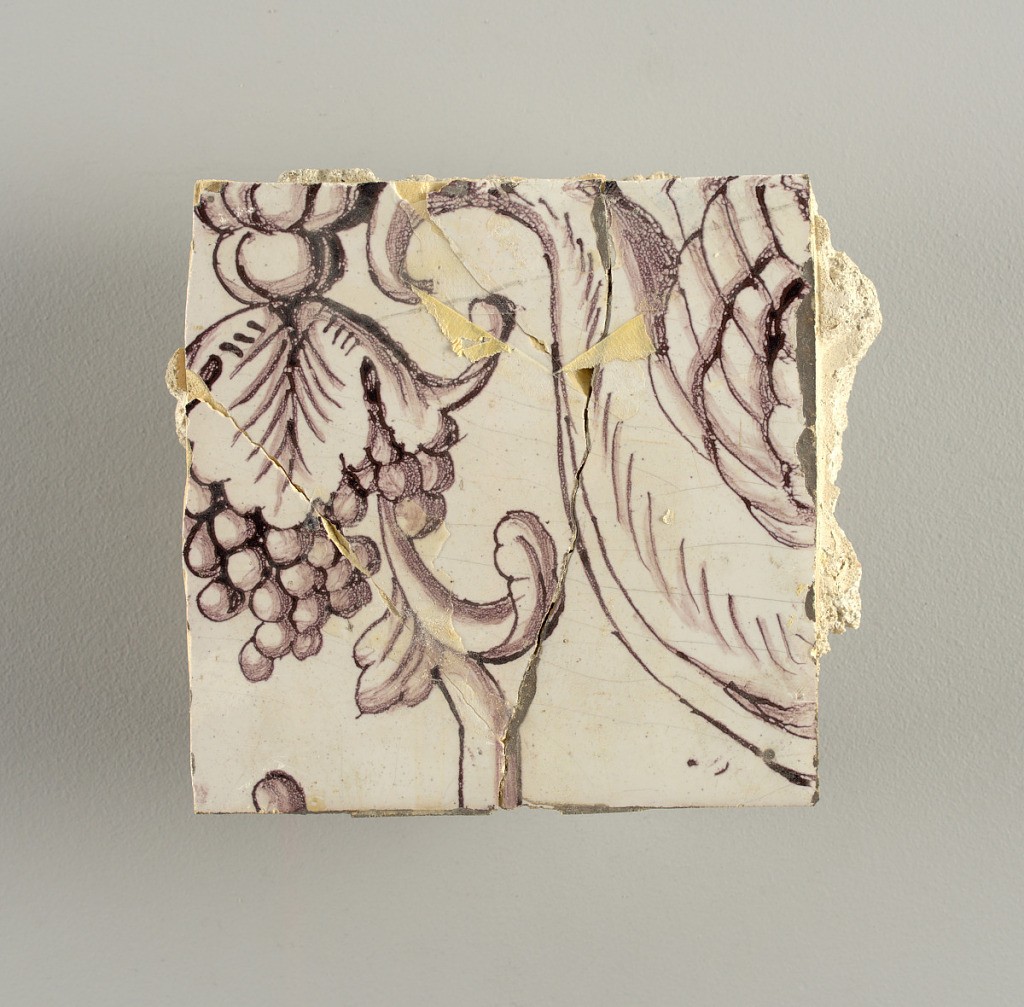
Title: Wall facing
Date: ca. 1725
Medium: Tin-glazed earthenware, underglaze
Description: Horizontal rectangle.  Thirty-seven tiles wide and twenty-one high with opening for door or window nineteen and one-half tiles high and twelve wide.  To left and right of opening, centered canopy above. Left, woman representing Hope, right, a sculputure urn.  Centered above opening, a mascaron.  Arabesque design of foliage.